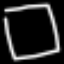
Label: square